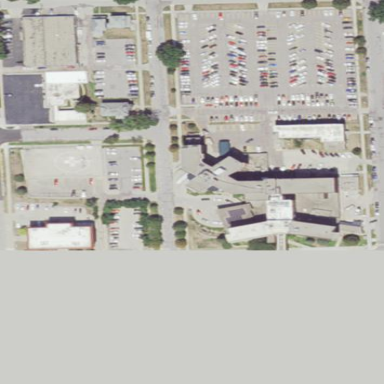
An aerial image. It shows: Healthcare facility identified as hospital.